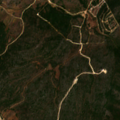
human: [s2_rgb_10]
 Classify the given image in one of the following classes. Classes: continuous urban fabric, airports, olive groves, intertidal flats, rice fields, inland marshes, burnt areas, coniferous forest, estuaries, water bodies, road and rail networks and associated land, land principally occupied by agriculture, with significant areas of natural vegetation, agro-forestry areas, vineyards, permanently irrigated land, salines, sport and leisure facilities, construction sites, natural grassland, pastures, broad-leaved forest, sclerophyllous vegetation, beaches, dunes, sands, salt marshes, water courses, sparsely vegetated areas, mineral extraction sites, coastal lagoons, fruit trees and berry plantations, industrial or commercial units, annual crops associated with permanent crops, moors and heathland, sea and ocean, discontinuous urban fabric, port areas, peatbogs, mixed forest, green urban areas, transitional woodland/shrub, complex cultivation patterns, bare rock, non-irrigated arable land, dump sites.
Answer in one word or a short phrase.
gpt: olive groves, annual crops associated with permanent crops, sclerophyllous vegetation